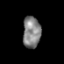
Tissue: prostate
Cell type: Epithelial cells
Senescence score: 0.345
Nuclear area (px): 549
Mean DAPI intensity: 131.275